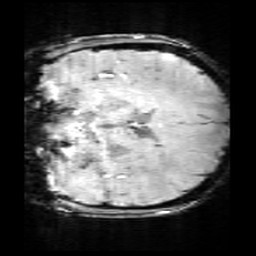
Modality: SWI
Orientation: coronal
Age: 14
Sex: female
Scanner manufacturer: siemens
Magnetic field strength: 3 T
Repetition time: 0.027 s
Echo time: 0.02 s